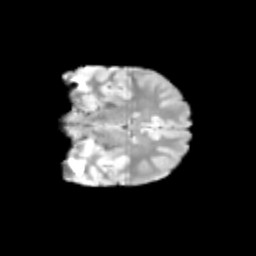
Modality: T2w
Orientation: coronal
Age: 11
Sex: female
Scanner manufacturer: siemens
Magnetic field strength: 3 T
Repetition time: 3.8 s
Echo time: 0.07 s